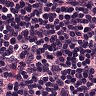
Metastatic tissue present: no